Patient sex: M
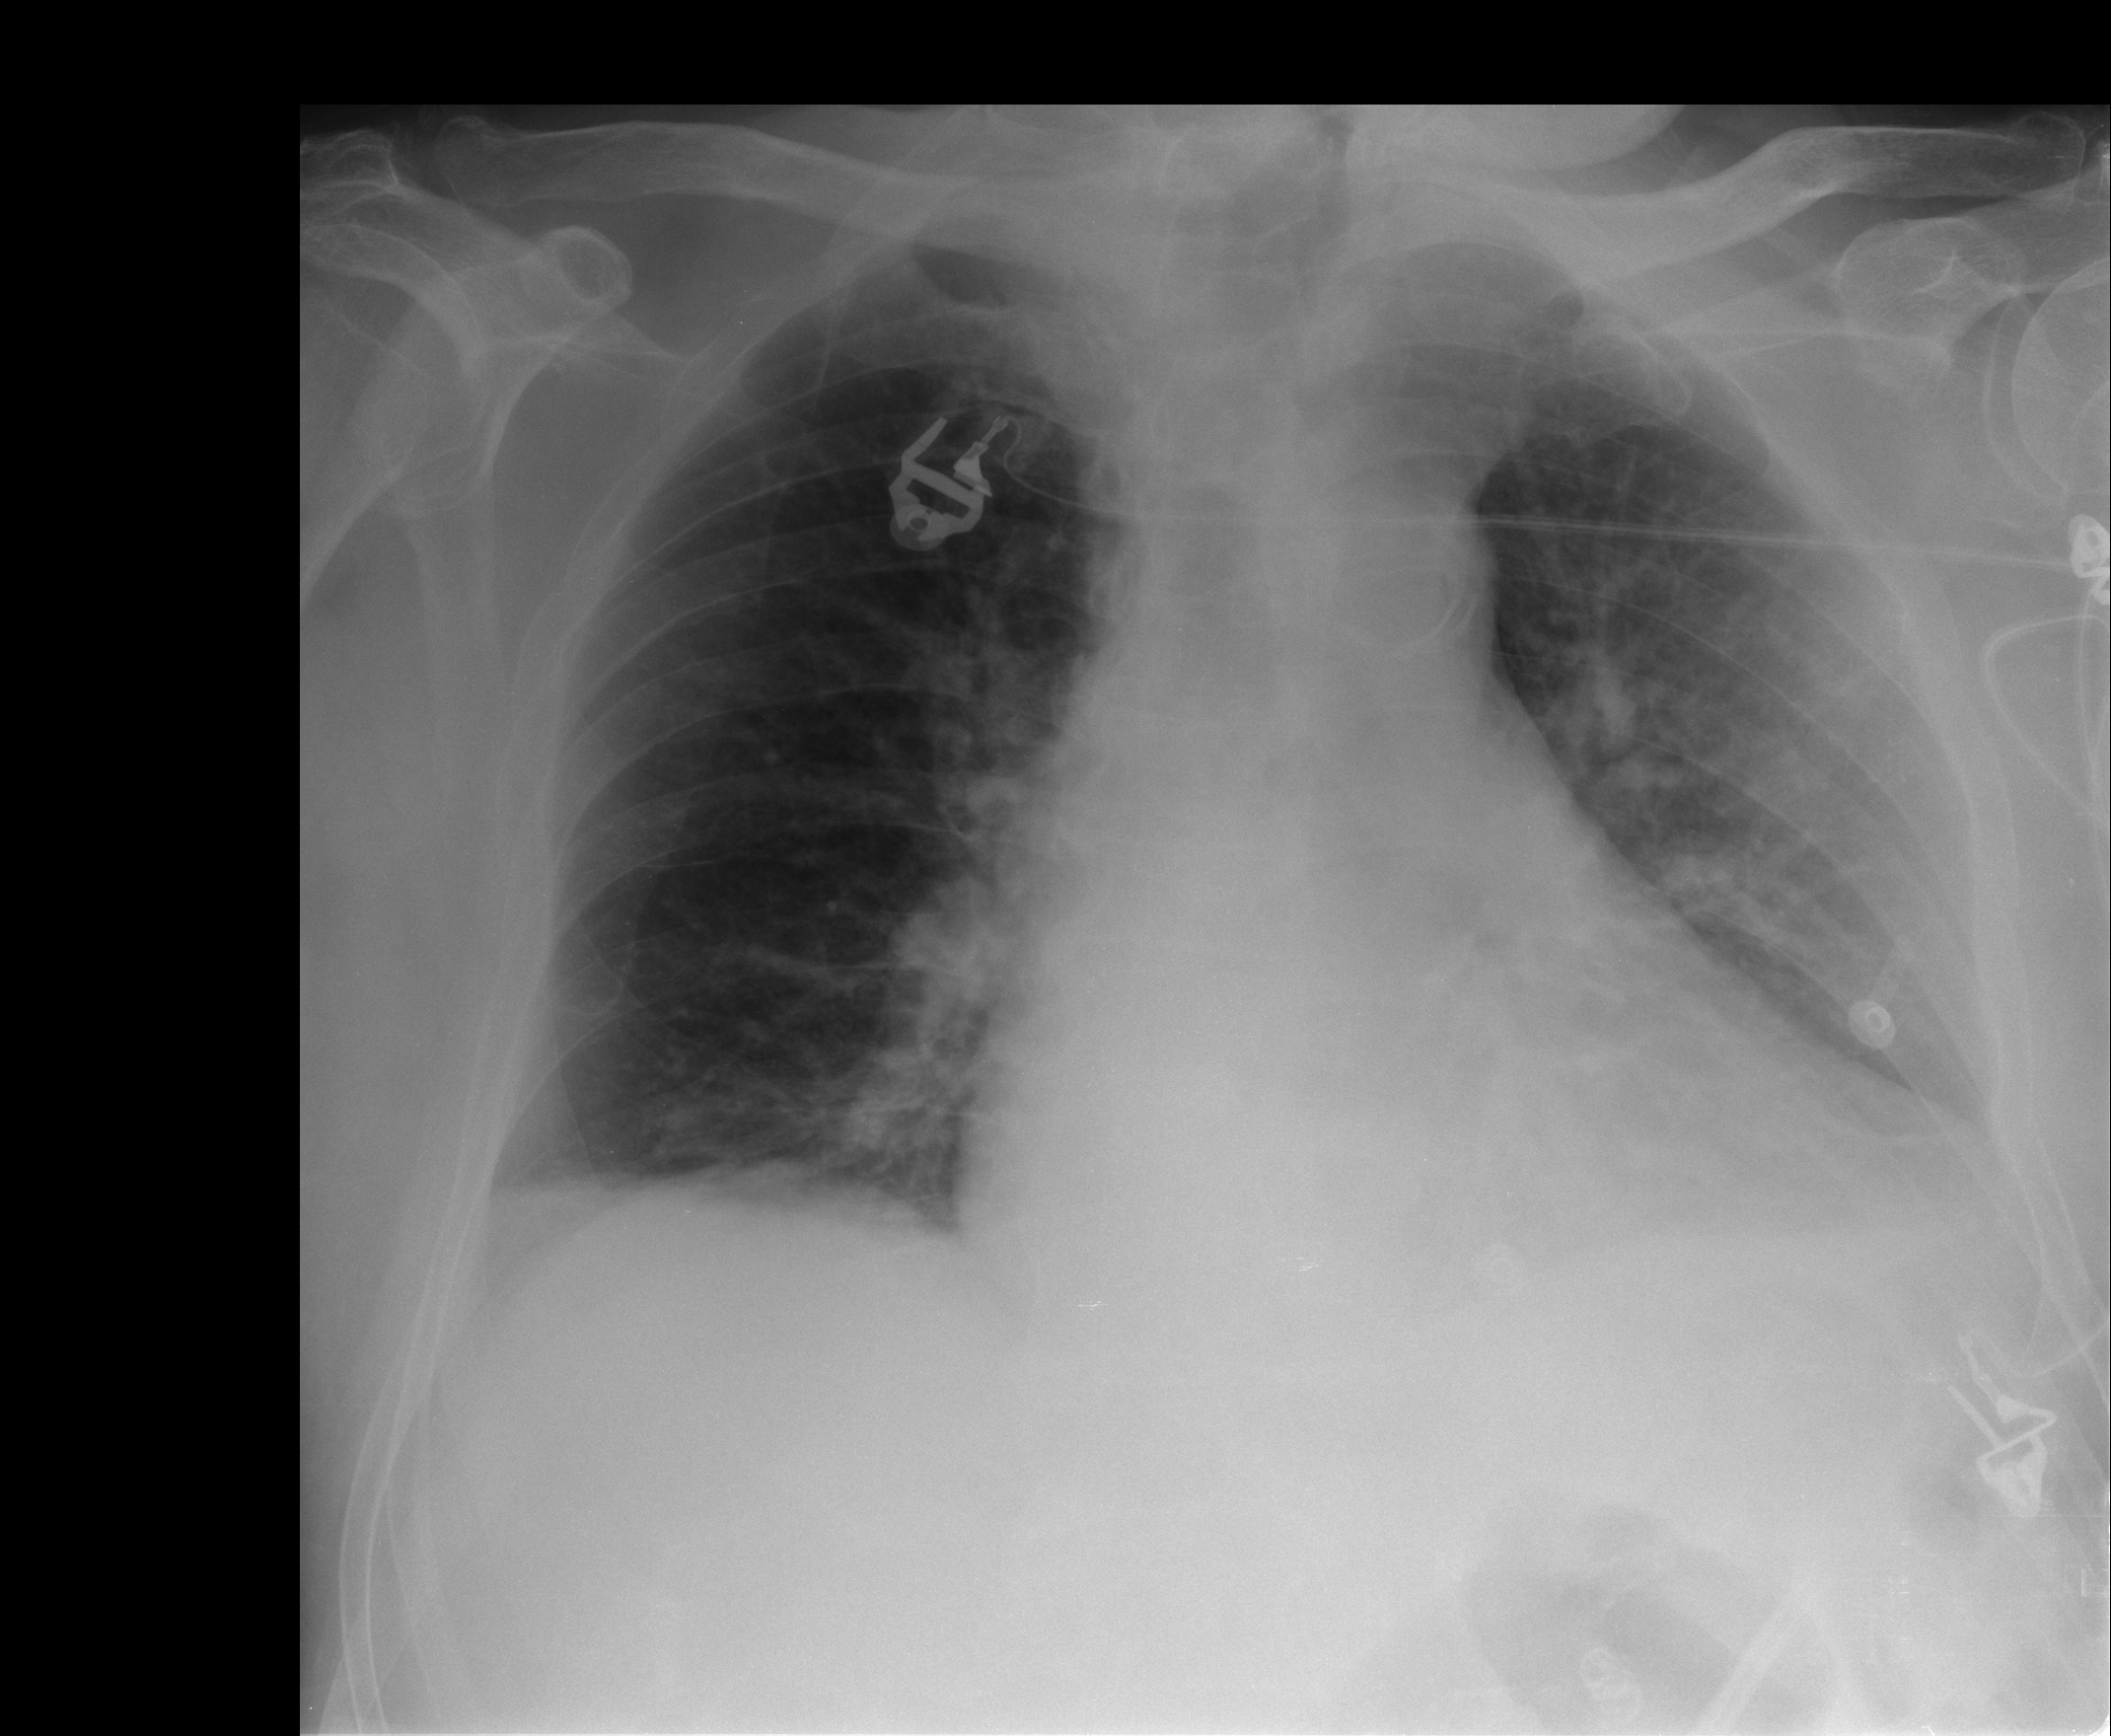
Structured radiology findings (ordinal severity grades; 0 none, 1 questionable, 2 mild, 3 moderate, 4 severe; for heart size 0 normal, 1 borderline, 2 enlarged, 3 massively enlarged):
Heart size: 2
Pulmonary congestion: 2
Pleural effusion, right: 1
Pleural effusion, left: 2
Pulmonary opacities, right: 0
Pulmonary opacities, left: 1
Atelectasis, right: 2
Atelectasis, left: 2